Here is the wavelet time-frequency representation (scalogram) of a rolling-element bearing's vibration measurement. Determine the bearing's health state. Answer with exactly one of: normal, inner_race, outer_race, ball.
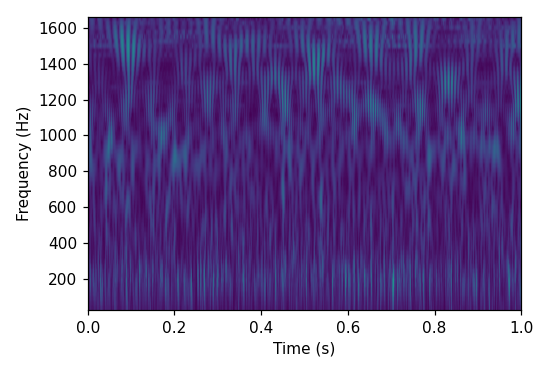
Answer: inner_race